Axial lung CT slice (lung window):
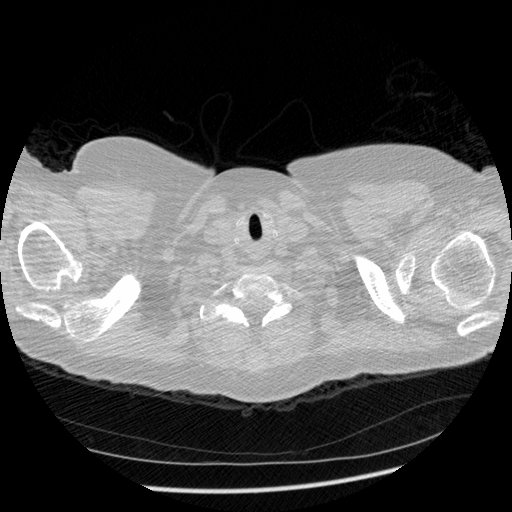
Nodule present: no